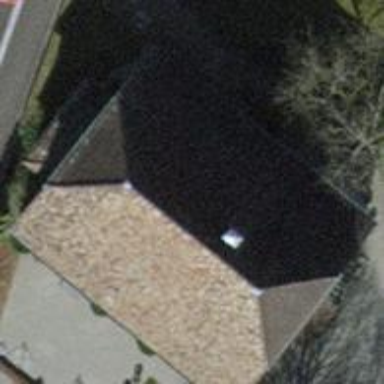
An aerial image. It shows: White house with half-hipped roof made of roof tiles in rosy brown color.